Interaction volume radius: 10 \u00c5
Interaction volume height: 20 \u00c5
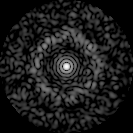
Disorder parameter: 0.8187